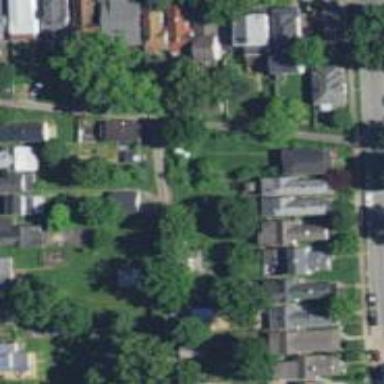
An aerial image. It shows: Alley classified as service road.